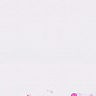
Metastatic tissue present: no